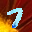
Label: 7